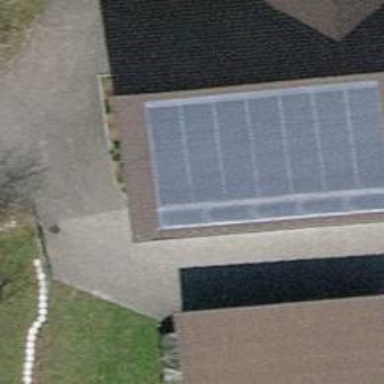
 consisting of solar photovoltaic panels."